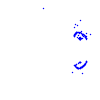
Particle: proton